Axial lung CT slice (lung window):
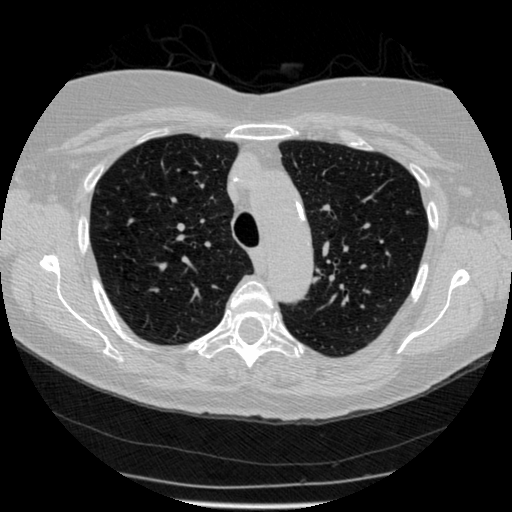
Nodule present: no